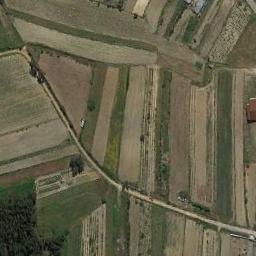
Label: terrace